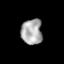
Tissue: lung
Cell type: Epithelial cells
Senescence score: 0.2392
Nuclear area (px): 524
Mean DAPI intensity: 170.431